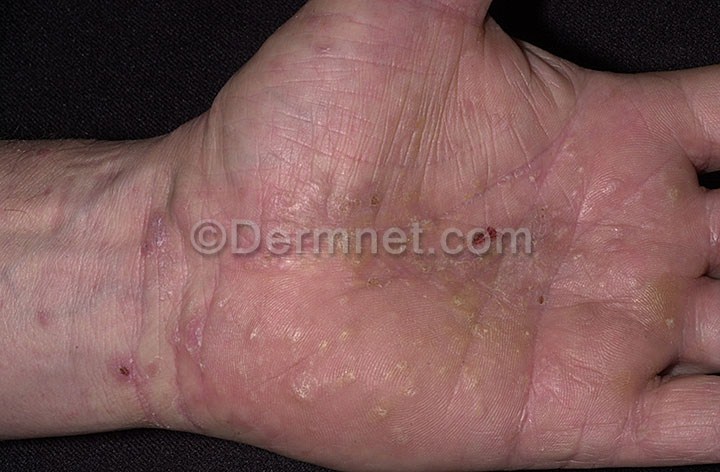
Disease: Psoriasis pictures Lichen Planus and related diseases